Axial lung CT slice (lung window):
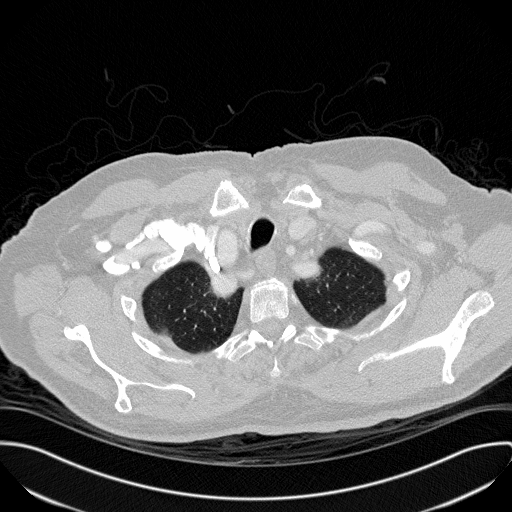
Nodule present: no